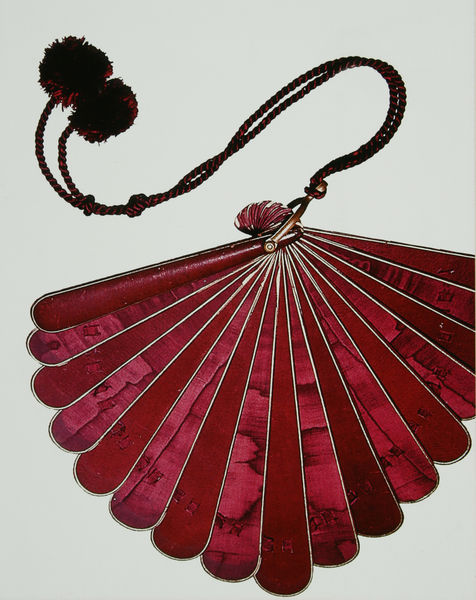
Titel: Fächer
Standort: Kyoto (Japan)
Institution: Kyoto Costume Institute
Schlagwörter: damen, frau, schwarz, dame, rot, fächer, mode, muster, band, silber, wind, schnur, stoff, rosa, seide, rund, kette, violett, lack, metall, kordel, schriftzeichen, ring, fecher, foto, fotografie, pink, asien, accessoire, stäbe, scharnier, struktur, bommel, textil, pompom, lamellen, pommel, seided